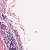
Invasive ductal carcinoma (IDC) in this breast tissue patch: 0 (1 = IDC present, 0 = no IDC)